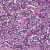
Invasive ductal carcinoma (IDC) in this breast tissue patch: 1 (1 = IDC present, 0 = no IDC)